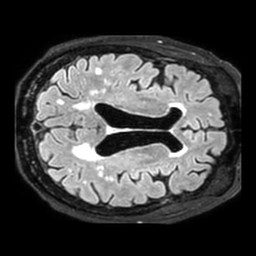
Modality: FLAIR
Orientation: axial
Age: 86
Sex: female
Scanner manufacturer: philips
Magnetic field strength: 3 T
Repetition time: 4.8 s
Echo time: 0.34 s